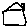
Label: house